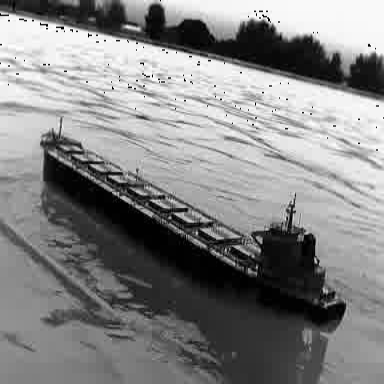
There is a liner in the infrared image.